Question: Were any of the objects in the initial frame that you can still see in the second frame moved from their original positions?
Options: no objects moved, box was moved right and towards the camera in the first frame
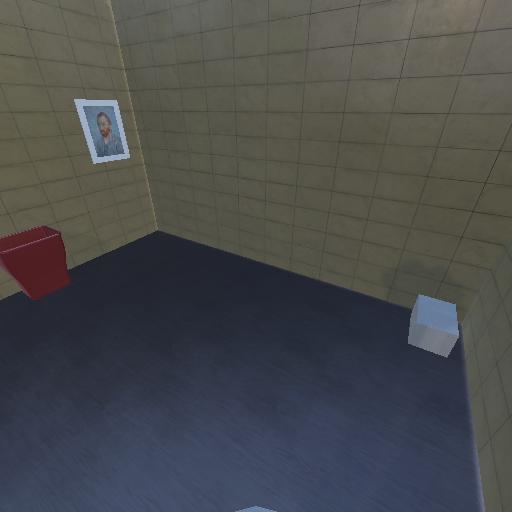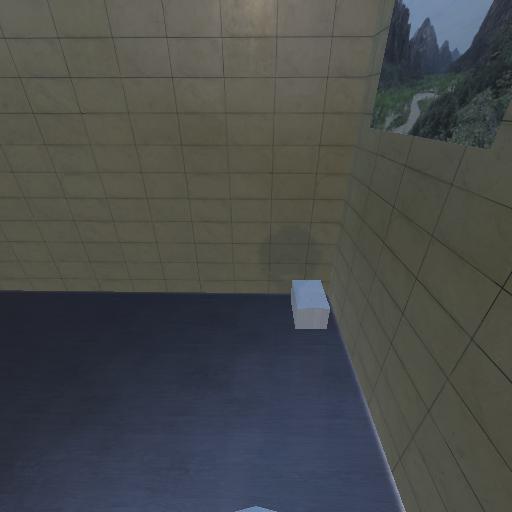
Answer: no objects moved